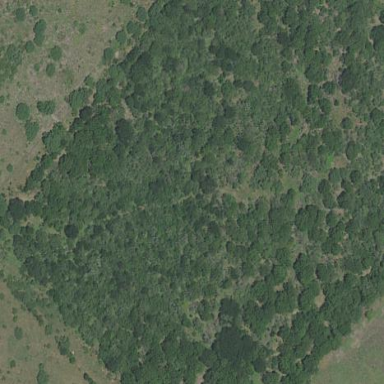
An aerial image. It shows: Beautiful woodland area.